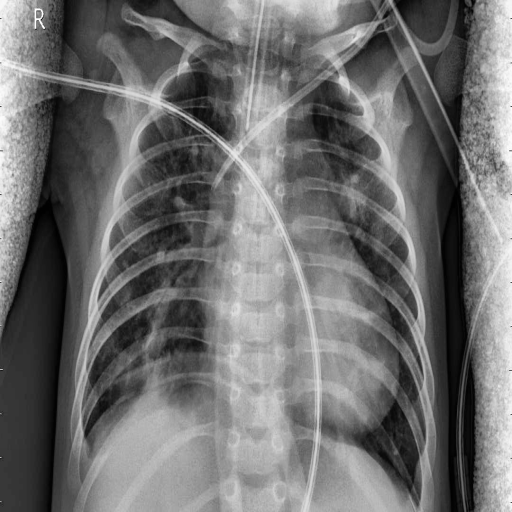
Finding: PNEUMONIA